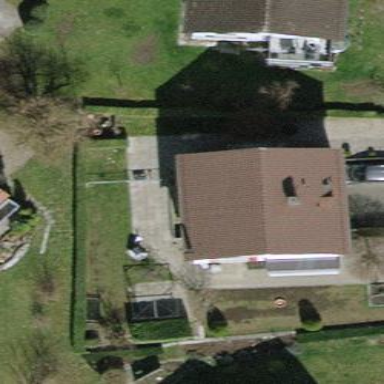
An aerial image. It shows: Building with tiled roof.